Aerial crown-view tile of a tropical tree (Barro Colorado Island, Panama), acquired 20240813:
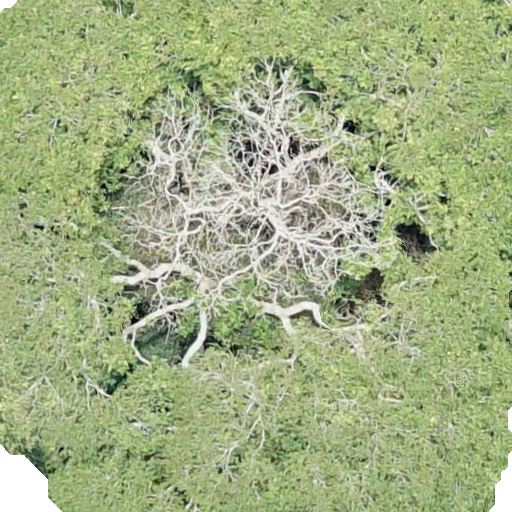
Species: Dipteryx oleifera
GBIF accepted scientific name: Dipteryx oleifera
Crown area: 542.581 m²